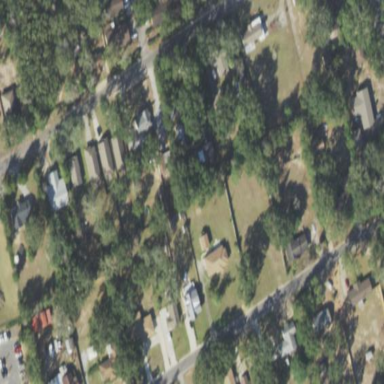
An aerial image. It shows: Residential area consisting of single-family homes.